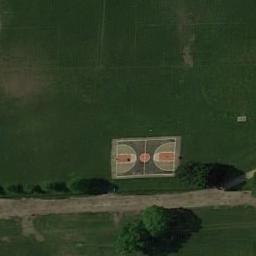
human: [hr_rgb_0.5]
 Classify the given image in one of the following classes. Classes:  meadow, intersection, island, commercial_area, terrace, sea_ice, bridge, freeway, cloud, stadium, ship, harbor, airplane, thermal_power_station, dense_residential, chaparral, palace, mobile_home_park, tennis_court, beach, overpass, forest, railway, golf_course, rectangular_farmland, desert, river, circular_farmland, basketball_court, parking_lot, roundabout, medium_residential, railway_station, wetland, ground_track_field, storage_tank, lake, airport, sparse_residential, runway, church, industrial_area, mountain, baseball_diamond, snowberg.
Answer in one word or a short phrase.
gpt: basketball_court